Question: I want generate a contour plot/heat map with a color bar and then add an annotation box. This figure is ugly, but gets at what I want:

'add_subplot()' is not enough. If I try to put everything in the same subplot, the box gets covered up. I can get around this by making it dragable and then futzing with the size of the image, but this is no good. I am going to have to make several of these images, all of a standard size, and I can't fight with the size over and over again.
I tried 'axes()' as well, putting the box in a separate axis. But that generates a new window for plotting that covers up most of my color bar. I guess there would be ways to make the window completely transparent. But when I get to that point, I think my approach must be completely wrong.
This doesn't seem like it should be so hard. Any ideas?
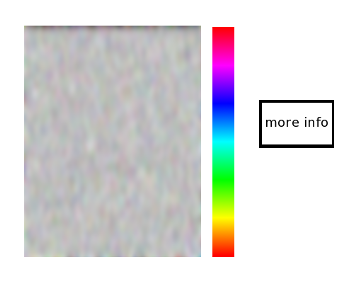
Answer: ## Annotation box to contour map:

Done like this:
'''
import matplotlib.pyplot as plt
import numpy as np
from matplotlib import cm
from numpy.random import randn
from mpl_toolkits.axes_grid1.axes_divider import HBoxDivider
import mpl_toolkits.axes_grid1.axes_size as Size
def make_heights_equal(fig, rect, ax1, ax2, ax3, pad):
# pad in inches
h1, v1 = Size.AxesX(ax1), Size.AxesY(ax1)
h2, v2 = Size.AxesX(ax2, 0.1), Size.AxesY(ax2)
h3, v3 = Size.AxesX(ax3), Size.AxesY(ax3)
pad_v = Size.Scaled(1)
pad_h = Size.Fixed(pad)
my_divider = HBoxDivider(fig, rect,
horizontal=[h1, pad_h, h2, pad_h, h3],
vertical=[v1, pad_v, v2, pad_v, v3])
ax1.set_axes_locator(my_divider.new_locator(0))
ax2.set_axes_locator(my_divider.new_locator(2))
ax3.set_axes_locator(my_divider.new_locator(4))
# Make plot with vertical (default) colorbar
fig = plt.figure()
img_ax = fig.add_subplot(131)
bar_ax = fig.add_subplot(132)
ann_ax = fig.add_subplot(133)
data = np.clip(randn(250, 250), -1, 1)
im = img_ax.imshow(data, interpolation='nearest', cmap=cm.coolwarm)
# Add colorbar, make sure to specify tick locations to match desired ticklabels
cbar = fig.colorbar(im, cax=bar_ax, ticks=[-1, 0, 1])
cbar.ax.set_yticklabels(['< -1', '0', '> 1'])# vertically oriented colorbar
ann_ax.axis('off')
ann_ax.annotate("Hello, I'm an annotation", (0.5, 0.5),
xycoords="axes fraction", va="center", ha="center",
bbox=dict(boxstyle="round, pad=1", fc="w"))
make_heights_equal(fig, 111, img_ax, bar_ax, ann_ax, 0.2)
plt.savefig("try.png")
'''